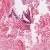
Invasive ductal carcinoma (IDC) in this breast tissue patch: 0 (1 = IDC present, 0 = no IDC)